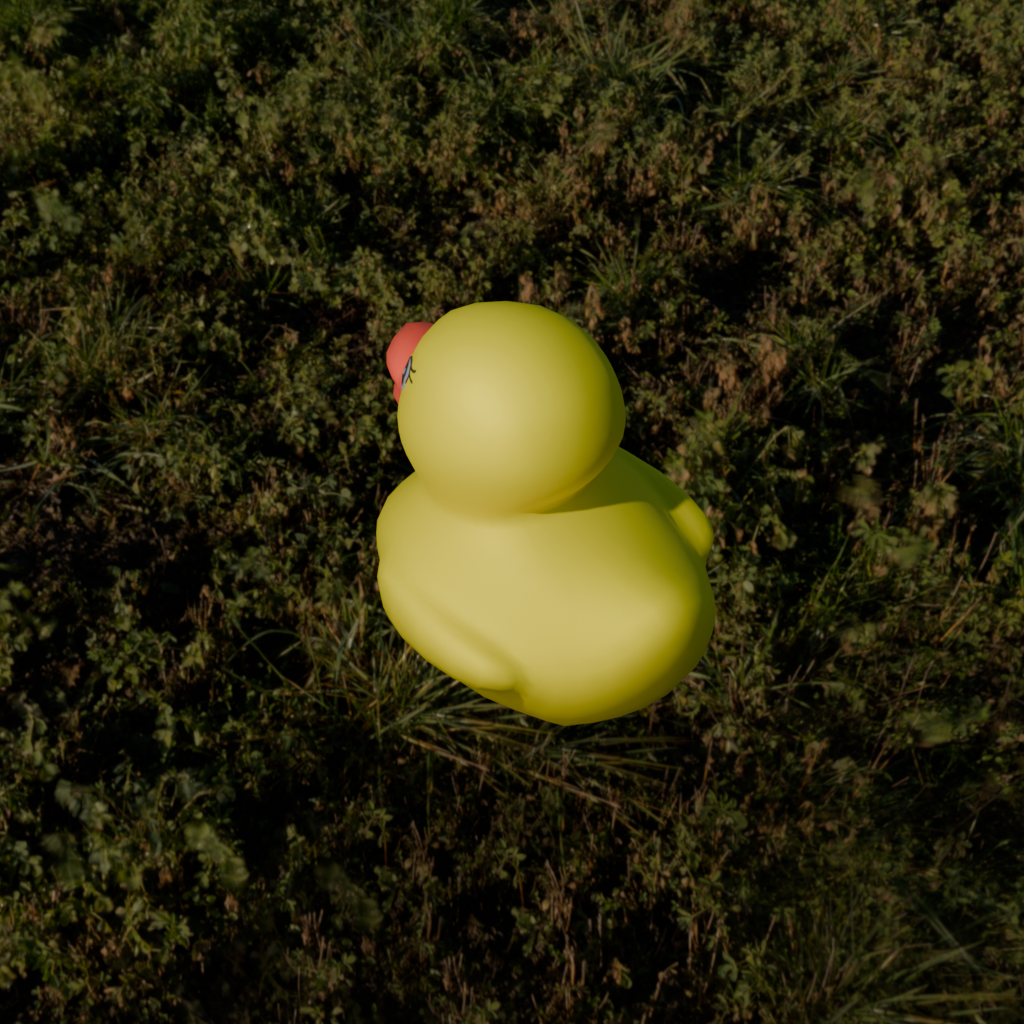
an image of a yellow rubber duck seen from <back_left> in a green field illuminated by the sun with a clear sky.